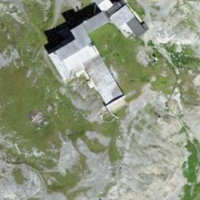
EUNIS habitat code: 48
Species observed at this site:
Corvus corone
Gypaetus barbatus
Alcedo atthis
Circaetus gallicus
Spinus spinus
Poecile palustris
Pernis apivorus
Cuculus canorus
Phoenicurus ochruros
Certhia familiaris
Corvus corax
Periparus ater
Tringa ochropus
Cyanistes caeruleus
Lophophanes cristatus
Dryas octopetala
Monticola saxatilis
Troglodytes troglodytes
Chloris chloris
Passer domesticus
Passer montanus
Turdus merula
Tachymarptis melba
Saxicola rubetra
Hirundo rustica
Milvus migrans
Milvus milvus
Regulus regulus
Pyrrhocorax pyrrhocorax
Pyrrhocorax graculus
Aquila chrysaetos
Motacilla alba
Delichon urbicum
Actitis hypoleucos
Oenanthe oenanthe
Turdus philomelos
Anthus spinoletta
Prunella modularis
Turdus viscivorus
Falco peregrinus
Buteo buteo
Prunella collaris
Lagopus muta
Phylloscopus collybita
Carduelis citrinella
Pica pica
Nucifraga caryocatactes
Tichodroma muraria
Garrulus glandarius
Saxicola rubicola
Falco tinnunculus
Motacilla cinerea
Linaria cannabina
Streptopelia decaocto
Montifringilla nivalis
Fringilla coelebs
Turdus torquatus
Coloeus monedula
Ptyonoprogne rupestris
Carduelis carduelis
Columba palumbus
Fringilla montifringilla
Parus major
Accipiter nisus